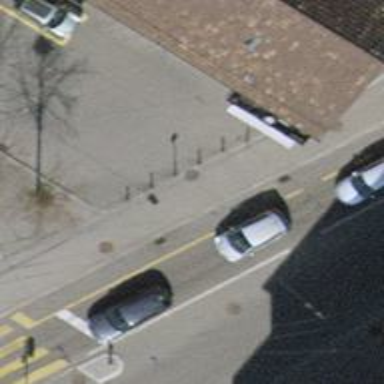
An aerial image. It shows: Bollard.